Question: I have a Problem using the FileSavePicker.
I always thought, the FileSavePicker would replace the file, when you Chose the Name of an existing file. It even asks "theres already some file with that Name, do you want to replace it?" when you click on save.
In the next steps of my program, I open the StorageFile and write a stream to it.
My program works just fine, when the new stream is LONGER than the CURRENT stream, but will create corrupt files, when it is shorter (well of course leaving some Bytes at the end of the file that will not get overwritten or deleted).
So my question is: How do I enforce that replace mechanism of the FileSavePicker?
'''
FileSavePicker filePicker = new FileSavePicker();
filePicker.SuggestedFileName = "Some File Name";
filePicker.SuggestedStartLocation = PickerLocationId.DocumentsLibrary;
filePicker.FileTypeChoices.Add("Pdf File", new List<string>(){ ".pdf" });
StorageFile saveFile = await filePicker.PickSaveFileAsync();
'''
I will then give the SaveFile as a Parameter to a new class. That creates a pdf document using iTextSharp.
'''
var stream = await saveFile.OpenAsync(FileAccessMode.ReadWrite);
doc = new Document();
writer = new PdfCopy(doc, stream.AsStream());
'''
So yeah. It works fine when the new file is bigger than the previous.
When you get to the file save picker, pick a file and click on "Save" it even asks you, if you want to replace the file, so I thought, it would actually replace the file... :/
Thanks for your help!

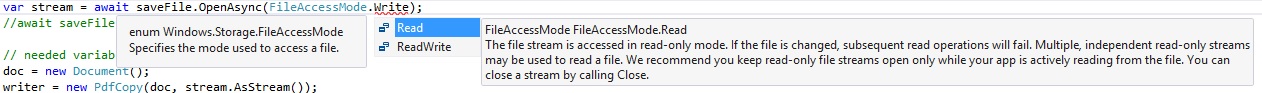
Answer: You open it for 'ReadWrite' which preserves the previous contents. In order to truncate you need to cast to a 'FileRandomAccessStream' and then set the 'Size' to zero:
'''
var picker = new FileOpenPicker();
picker.FileTypeFilter.Add(".txt");
var file = await picker.PickSingleFileAsync();
var stream = (await file.OpenAsync(FileAccessMode.ReadWrite)) as FileRandomAccessStream;
stream.Size = 0;
var writer = new DataWriter(stream.GetOutputStreamAt(0));
writer.WriteString("Hello
");
await writer.StoreAsync();
'''